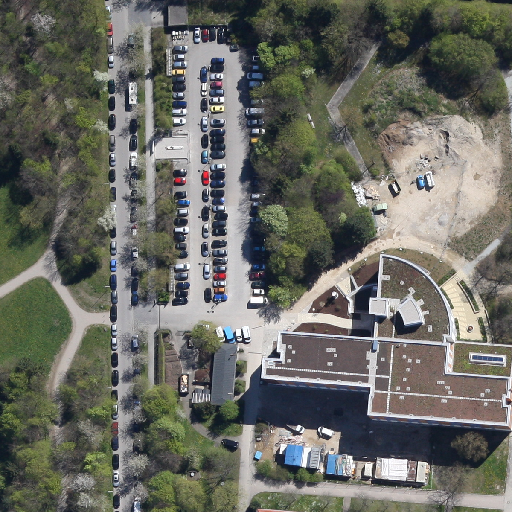
Referring expression: van in the parking area